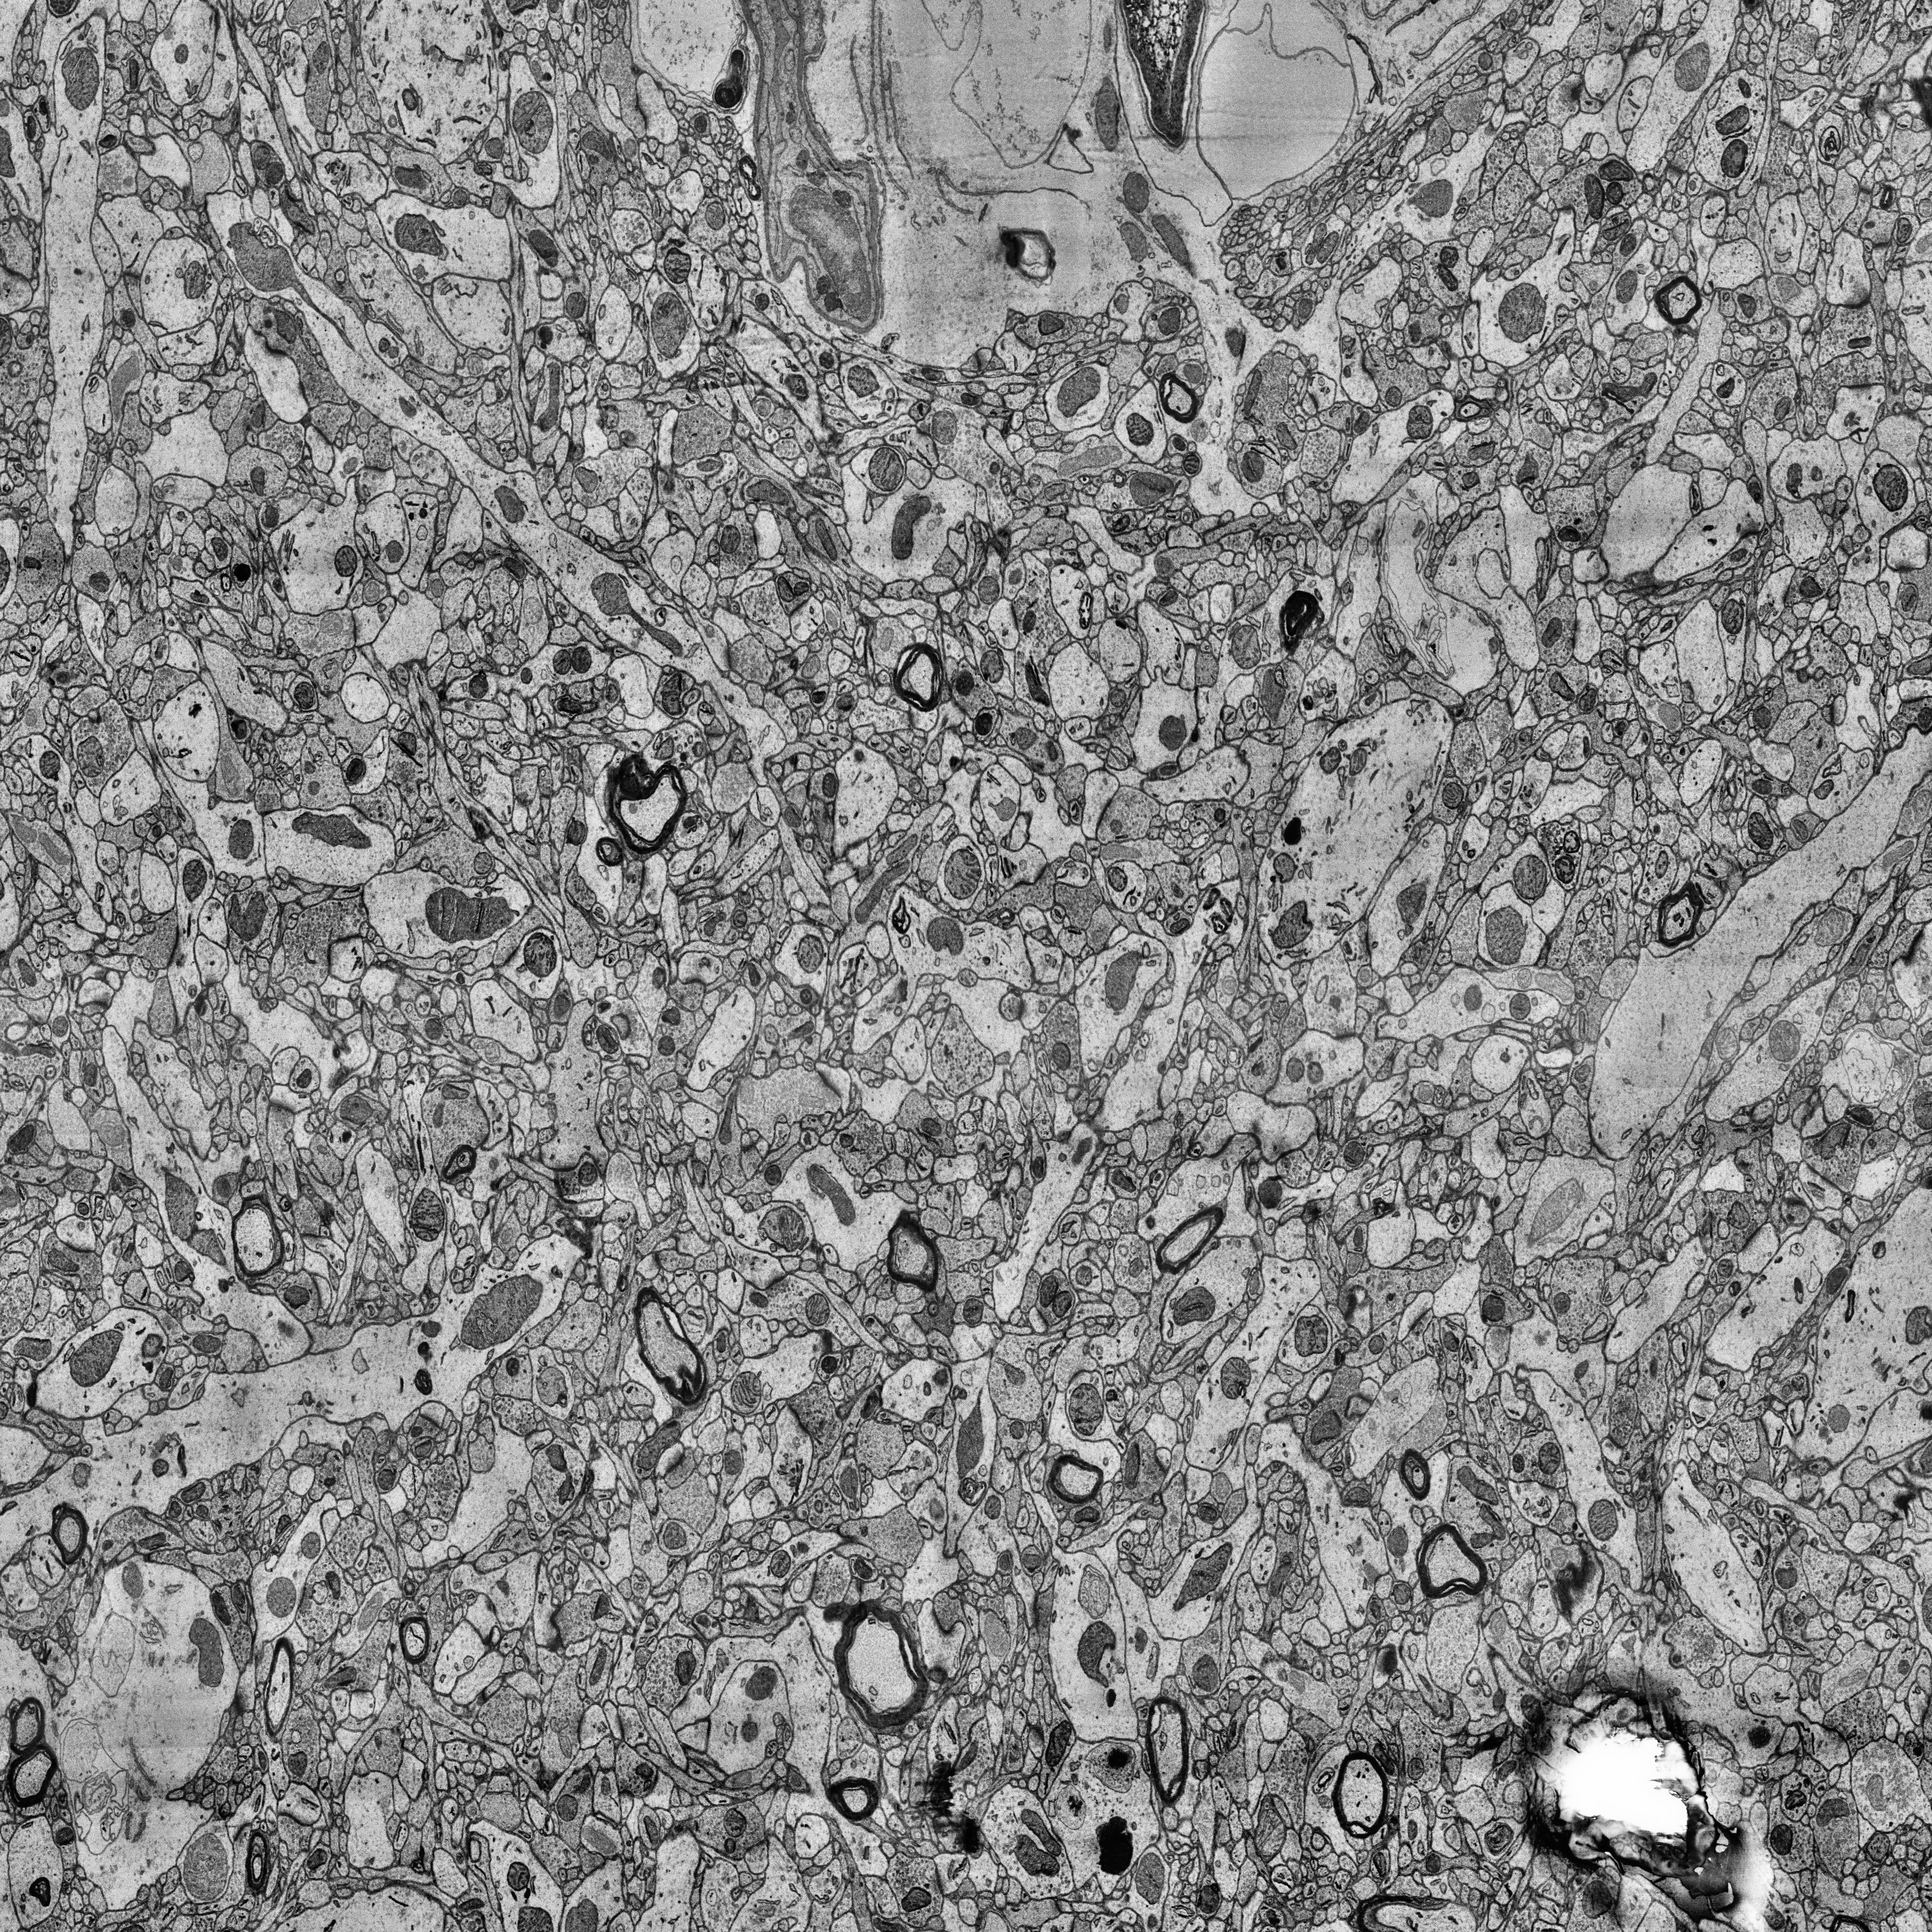
Electron microscopy slice of human cortex tissue
Slice depth (z): 29
Mitochondria instances in slice: 498